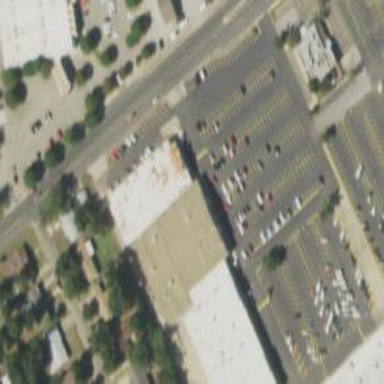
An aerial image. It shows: Retail area.